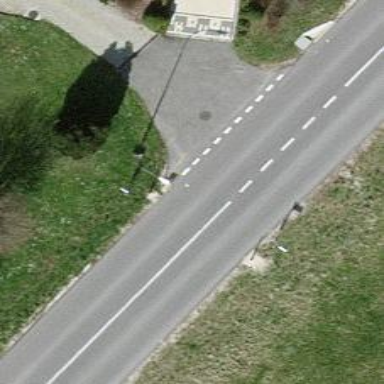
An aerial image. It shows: Bus stop with platform for public transport.